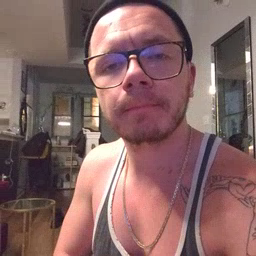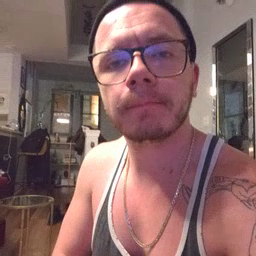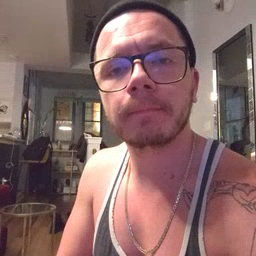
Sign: same